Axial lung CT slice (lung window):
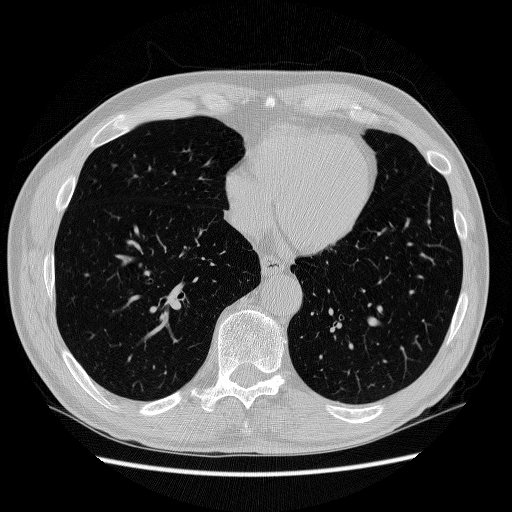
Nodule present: no